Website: home-depot
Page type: customer-info-address
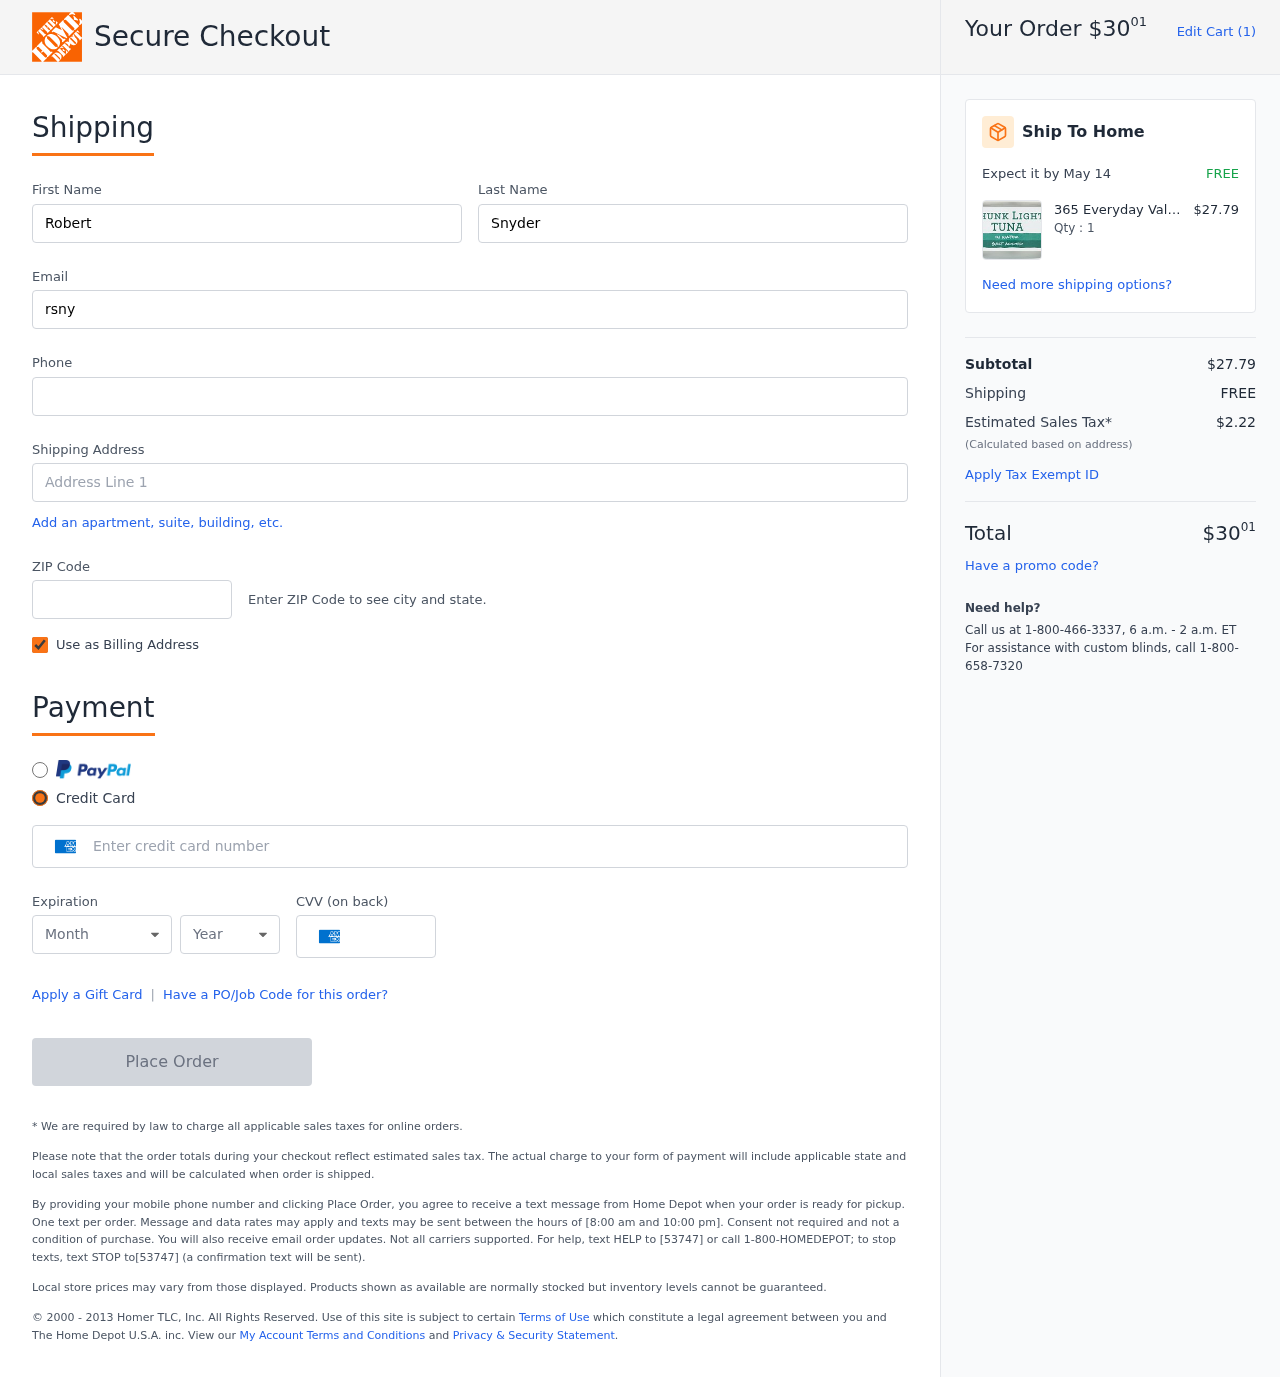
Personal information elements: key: PII_CARD_CVV
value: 7870
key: PII_CARD_EXPIRY_MONTH
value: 10
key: PII_CARD_EXPIRY_YEAR
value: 29
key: PII_CARD_NUMBER
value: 3739 9248 3021 082
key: PII_EMAIL
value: rsnyder@yahoo.com
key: PII_FIRSTNAME
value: Robert
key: PII_LASTNAME
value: Snyder
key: PII_PHONE
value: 4764294636
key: PII_POSTCODE
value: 67928
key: PII_STREET
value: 0335 Chambers Plains
Product elements: key: PRODUCT1_BRAND
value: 365 Everyday Value
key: PRODUCT1_NAME
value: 365 Everyday Value, Chunk Light Tuna in Water, Salt Added, 5 oz
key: PRODUCT1_PRICE
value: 27.79
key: PRODUCT1_QUANTITY
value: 1
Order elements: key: ORDER_TOTAL
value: $3001
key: ORDER_NUM_ITEMS
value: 1
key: ORDER_DELIVERY_DATE
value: May 14
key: ORDER_SUBTOTAL
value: $27.79
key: ORDER_SHIPPING_COST
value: FREE
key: ORDER_TAX
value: $2.22